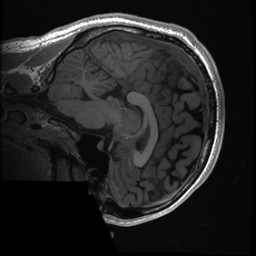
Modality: T1w
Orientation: sagittal